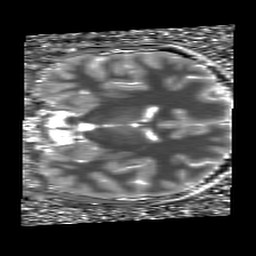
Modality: T1map
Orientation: coronal
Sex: male
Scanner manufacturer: siemens
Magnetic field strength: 3 T
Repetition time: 5 s
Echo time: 0.00355 s